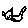
Label: hexagon